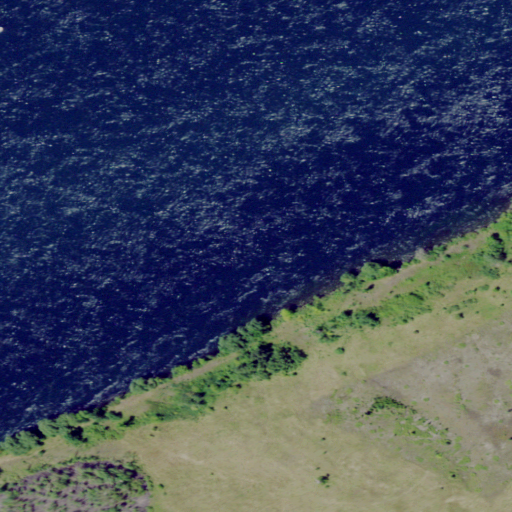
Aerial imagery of island in New York named Dixon Island (historical) containing open water, pasture, mixed forest, grassland, and shrub